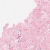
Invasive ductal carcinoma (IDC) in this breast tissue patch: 0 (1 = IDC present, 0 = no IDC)